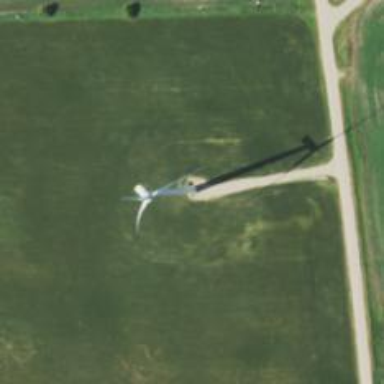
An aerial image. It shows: Wind generator powered by horizontal axis wind turbine.